Aerial crown-view tile of a tropical tree (Barro Colorado Island, Panama), acquired 20240611:
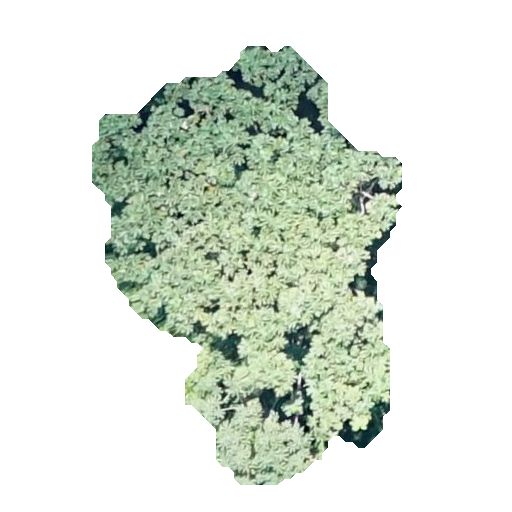
Species: Cecropia insignis
GBIF accepted scientific name: Cecropia insignis
Crown area: 141.422 m²